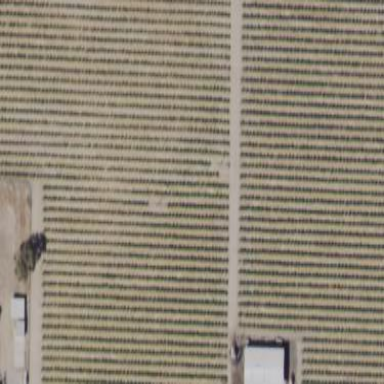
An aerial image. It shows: Vineyard where grapes are grown.